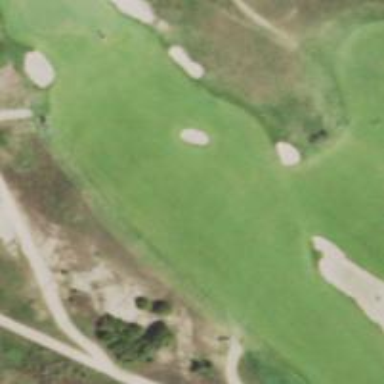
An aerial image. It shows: Golf hole.